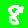
Digit: 8